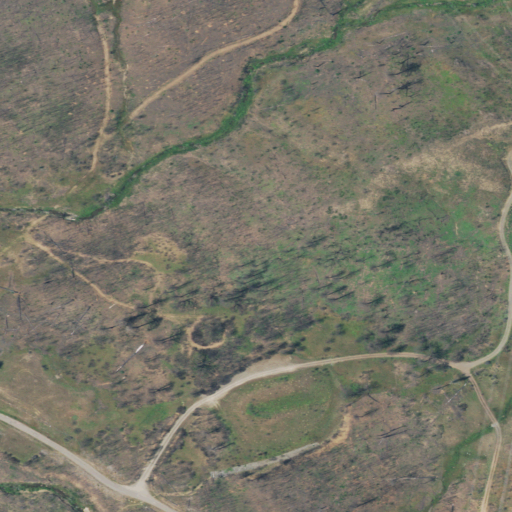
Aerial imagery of plain(s) in California named Pine Flat containing grassland, shrub, open development, and low intensity development